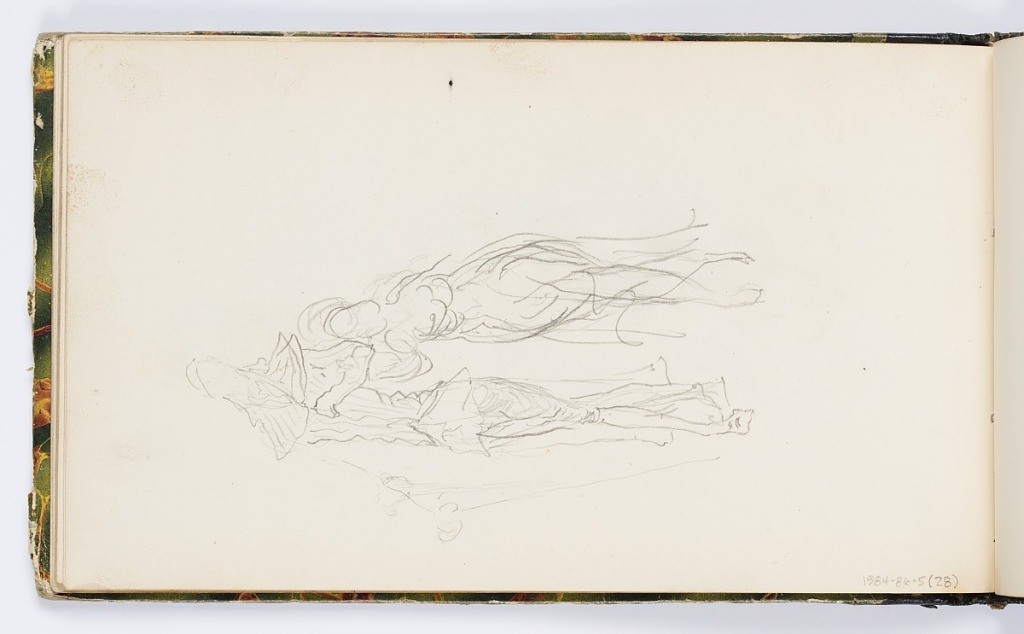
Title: Sketchbook Page: Two Figures
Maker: Kenyon Cox, American, 1856–1919
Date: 1875
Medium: Graphite on paper
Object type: Sketchbook folio
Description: Sketch of two figures, a lady and a gentleman with a cane, walking together, with her hand resting on his arm.